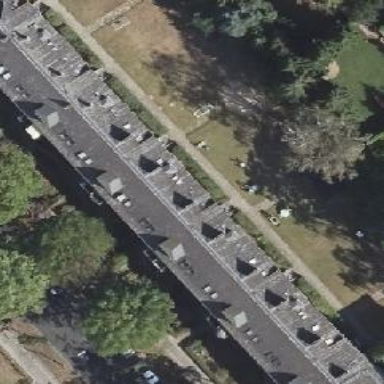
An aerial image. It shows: Hipped roof on apartment building.